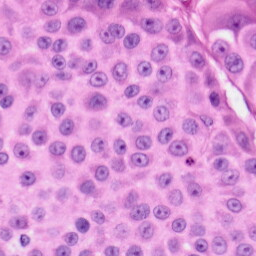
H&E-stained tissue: Skin